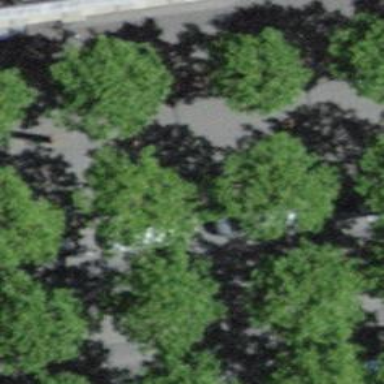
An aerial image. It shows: Avenue lined with broadleaved trees.